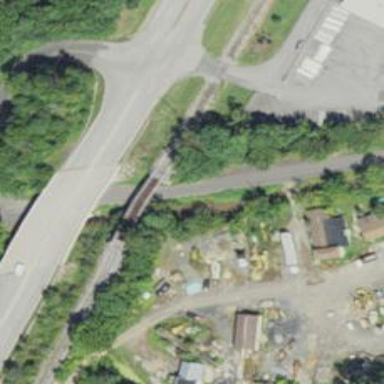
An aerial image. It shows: Railway bridge.